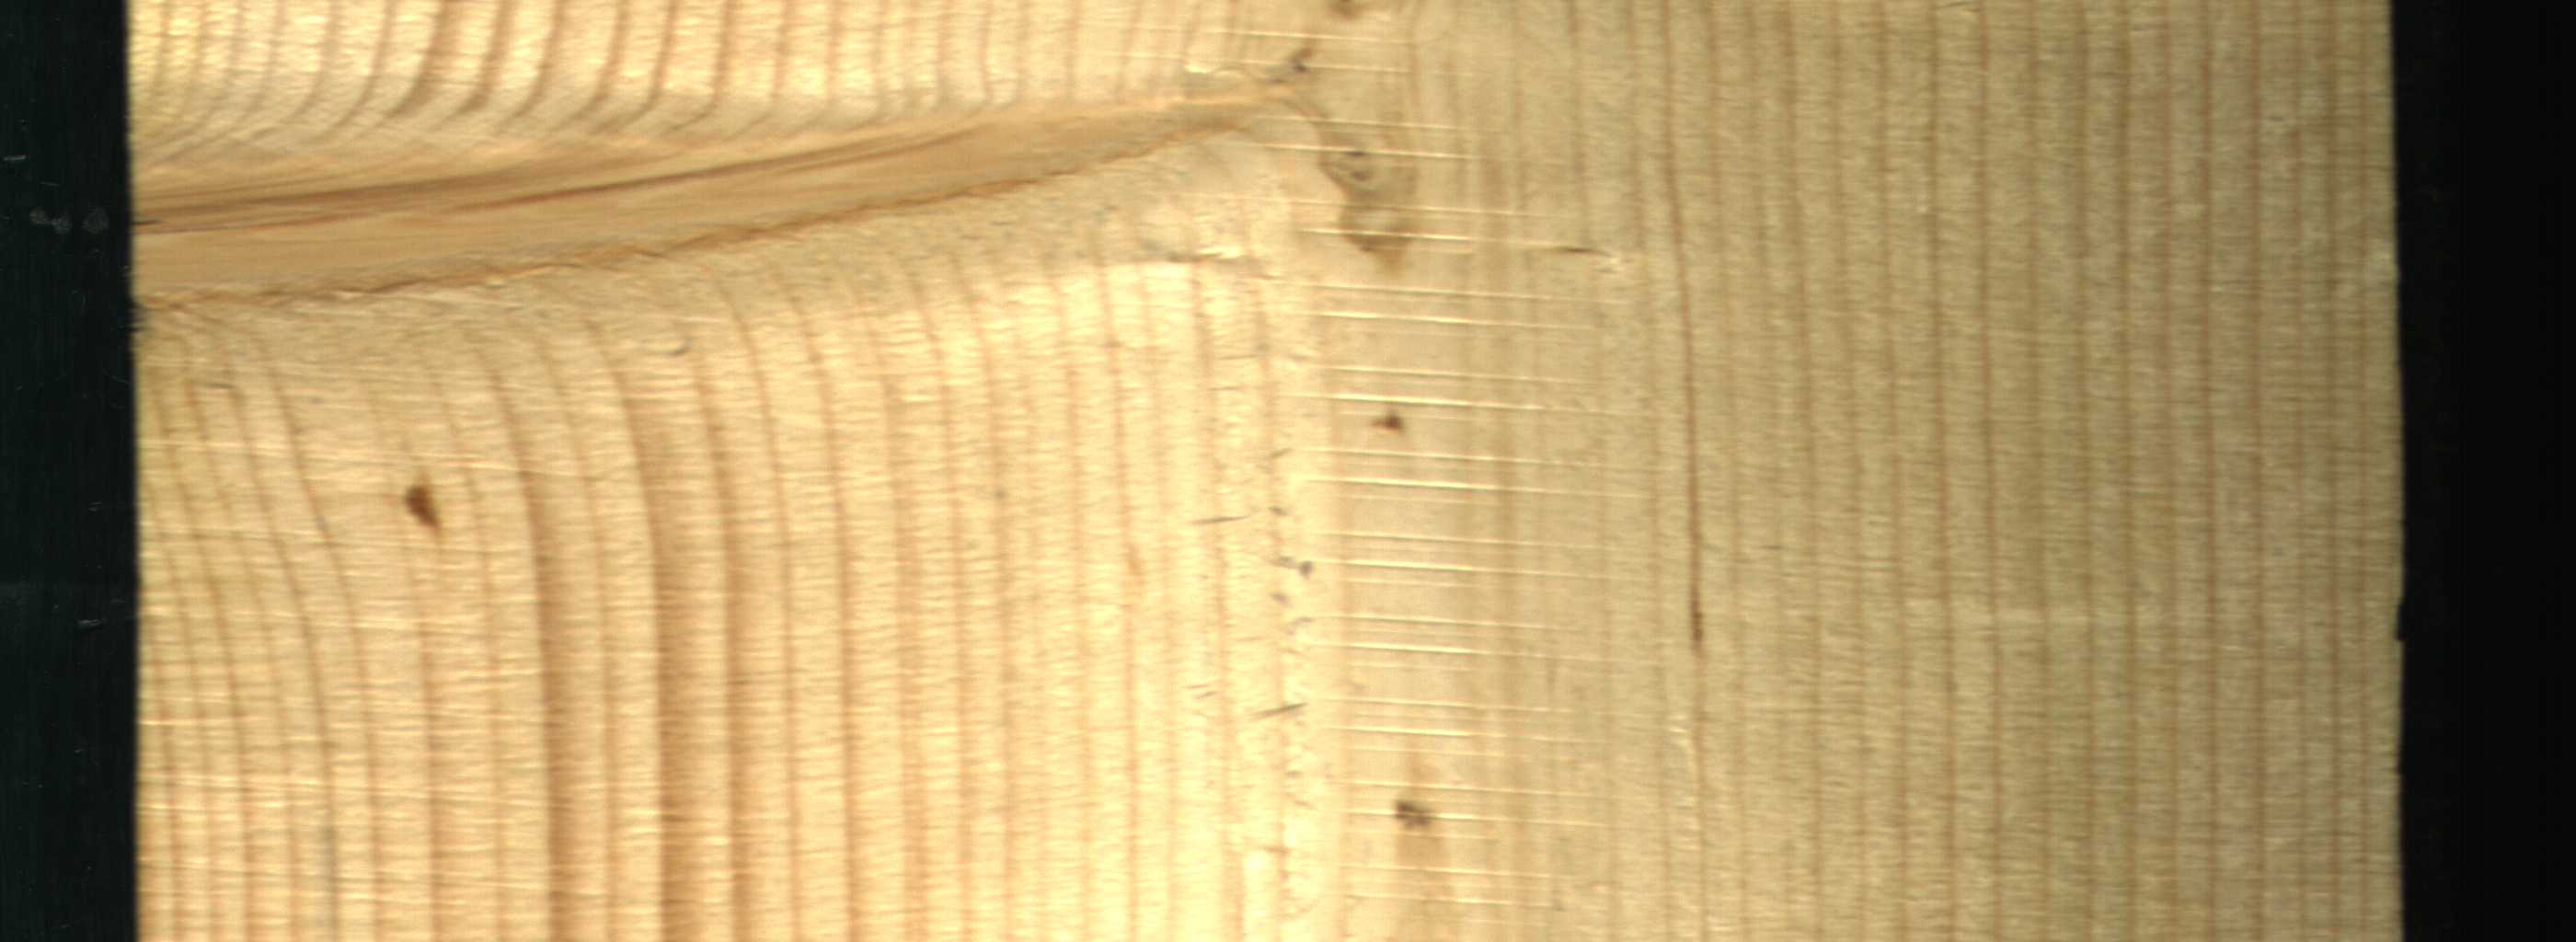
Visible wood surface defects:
resin
Live_Knot
Live_Knot